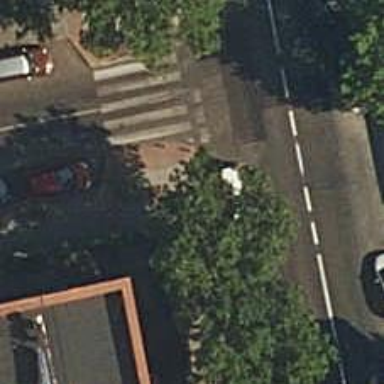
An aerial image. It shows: Sidewalk.